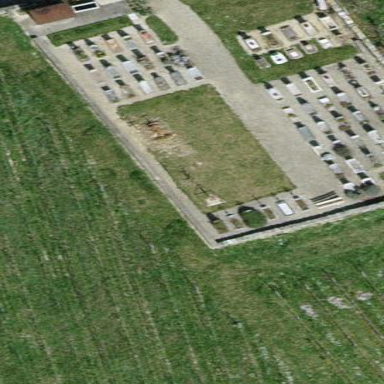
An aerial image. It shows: Cemetery.